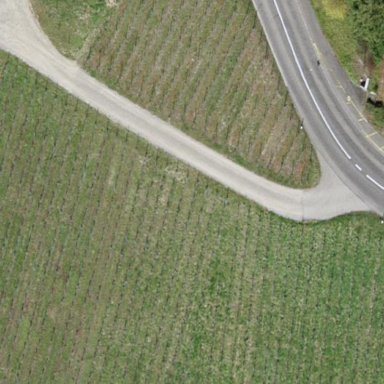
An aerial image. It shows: Vineyard.